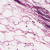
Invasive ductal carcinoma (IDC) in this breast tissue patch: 0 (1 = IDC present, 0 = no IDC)